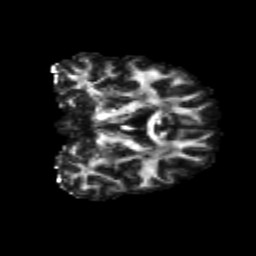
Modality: FA
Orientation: coronal
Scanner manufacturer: siemens
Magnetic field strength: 3 T
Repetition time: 4.16 s
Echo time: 0.0806 s